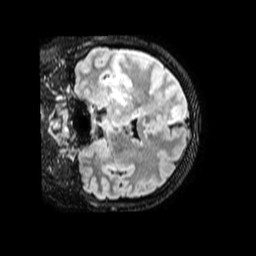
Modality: FLAIR
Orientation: coronal
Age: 41
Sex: female
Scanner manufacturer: philips
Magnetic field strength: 1.5 T
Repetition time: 4.8 s
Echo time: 0.3503 s